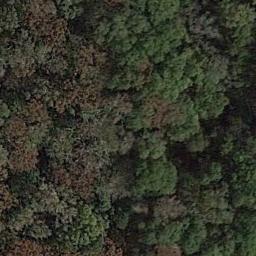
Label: forest